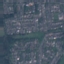
Land use / land cover class: Residential